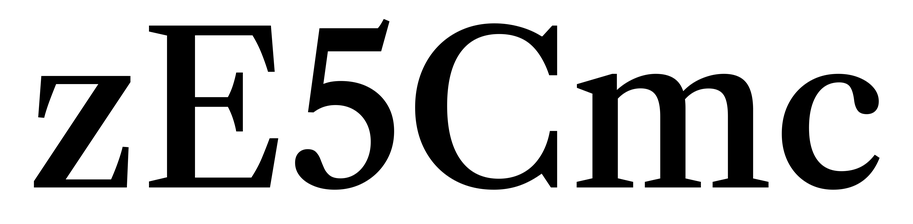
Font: LibreCaslonText_Medium